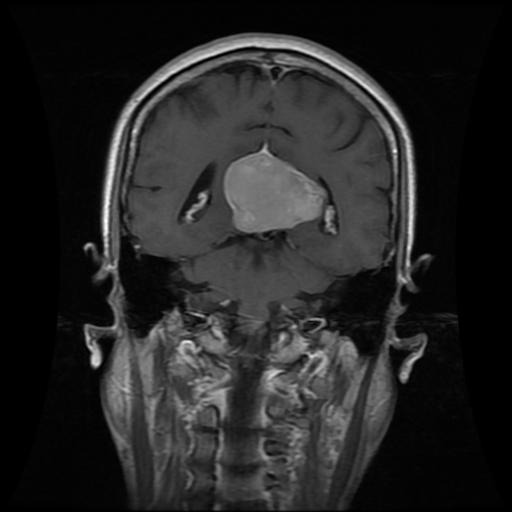
Label: meningioma